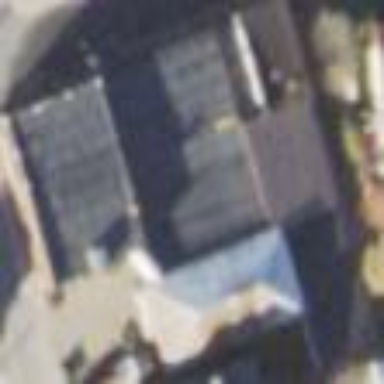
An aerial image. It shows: Hardware shop located within building.